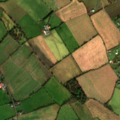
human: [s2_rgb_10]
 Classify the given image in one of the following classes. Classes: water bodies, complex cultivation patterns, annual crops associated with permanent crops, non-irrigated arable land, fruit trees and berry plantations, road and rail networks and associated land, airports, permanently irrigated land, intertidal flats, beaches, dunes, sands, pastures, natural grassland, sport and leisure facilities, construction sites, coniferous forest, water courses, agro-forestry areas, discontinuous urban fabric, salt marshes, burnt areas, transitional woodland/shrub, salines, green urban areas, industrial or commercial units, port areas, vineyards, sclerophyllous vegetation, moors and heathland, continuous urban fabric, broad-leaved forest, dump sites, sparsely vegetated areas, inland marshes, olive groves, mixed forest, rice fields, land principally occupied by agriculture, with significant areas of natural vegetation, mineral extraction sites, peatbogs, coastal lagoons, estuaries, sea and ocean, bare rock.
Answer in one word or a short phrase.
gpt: non-irrigated arable land, pastures